Question: I would like to deploy a vaadin (version 7.2.5) web application using embedded jetty (eclipse luna builtin version).
Currently, my code looks like:
'''
public class Launcher {
private static int httpPort = 8080;
public static void main(String[] args) throws Exception
{
Server server = new Server();
SocketConnector connector = new SocketConnector();
connector.setMaxIdleTime(1000 * 60 * 10);
connector.setSoLingerTime(-1);
connector.setPort(httpPort);
connector.setReuseAddress(false);
QueuedThreadPool pool = new QueuedThreadPool();
pool.setMinThreads(10);
pool.setMaxThreads(100);
server.setConnectors(new Connector[] { connector });
server.setThreadPool(pool);
WebAppContext context = new WebAppContext();
context.setServer(server);
context.setContextPath("/");
context.setWar("ReportWriter.war");
context.setClassLoader(Thread.currentThread().getContextClassLoader());
server.setHandler(context);
try
{
server.start();
} catch (Exception e) {
e.printStackTrace();
}
}
}
'''
I've copied it from a <URL>. The server seems to start and the WAR actually gets extracted.
Pointing my browser to 'http://localhost:8080/', instead of starting my vaadin (version 7.2.5) app, all what I see is:

Just in case it might be important: My directory tree of the WAR project in eclipse:
'''
ReportWriter
| .classpath
| .project
| ivy.xml
| ivysettings.xml
|
+---.settings
| (...)
|
+---build
| \---classes
| +---(...)
| \---META-INF
| persistence.xml
|
+---src
| +---(...)
| \---META-INF
| persistence.xml
|
\---WebContent
| dropDDL.sql
| init.sql
| reportwriter.xml
|
+---META-INF
| MANIFEST.MF
|
+---VAADIN
\---WEB-INF
\---lib
BorderLayout-0.5.jar
confirmdialog-2.0.4.jar
dawn-2.jar
derby.jar
derbynet.jar
derbyrun.jar
derbytools.jar
messagebox-2.0.6.jar
refresher-1.2.1.7.jar
vaadin-jpacontainer-3.1.1-javadoc.jar
vaadin-jpacontainer-3.1.1-sources.jar
vaadin-jpacontainer-3.1.1.jar
wizards-for-vaadin-1.0.1.jar
'''
And the one of my RWRunner (launcher) project:
'''
RWRunner
| .classpath
| .project
| ivy.xml
| ivysettings.xml
| ReportWriter.war <-- The war file generated from the project above
| test.txt
| web.xml
|
+---.settings
| .jsdtscope
| com.vaadin.integration.eclipse.prefs
| org.eclipse.jdt.core.prefs
| org.eclipse.wst.common.component
| org.eclipse.wst.common.project.facet.core.xml
| org.eclipse.wst.jsdt.ui.superType.container
| org.eclipse.wst.jsdt.ui.superType.name
|
+---build
| \---classes
| \---ch
| \---darkspot
| \---rwrunner
| Launcher.class
|
\---src
\---ch
\---darkspot
\---rwrunner
Launcher.java
'''
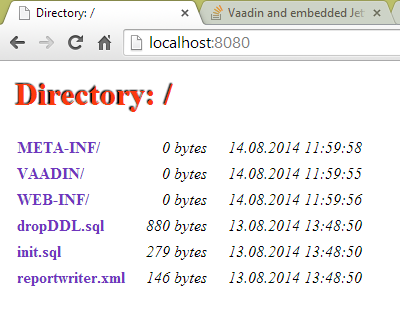
Answer: Looks like you are somehow missing the servlet configuration needed to map the /* to the Vaadin web application. There seems to be web.xml in place that should take care of that, but check that the content is referring to right Servlet/UI classes and URI.
Alternatively to mapping in web.xml you can have a '@WebServlet' annotated servlet in your UI class (when using JSR 315):
'''
@WebServlet(value = "/*", asyncSupported = true)
@VaadinServletConfiguration(productionMode = false, ui = MyDemoUI.class)
public static class Servlet extends VaadinServlet {
}
'''
Furthermore, the WAR structure above looks suspicious (although the directory listing in browser screenshot looks ok). Make sure the classes are under '/WEB-INF/classes/', in order to be visible for the servlet container. And also that web.xml under /WEB-INF.